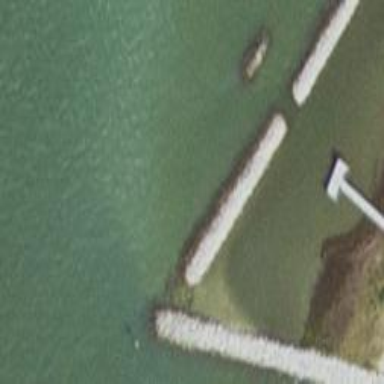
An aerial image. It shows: Breakwater constructed of rocks.